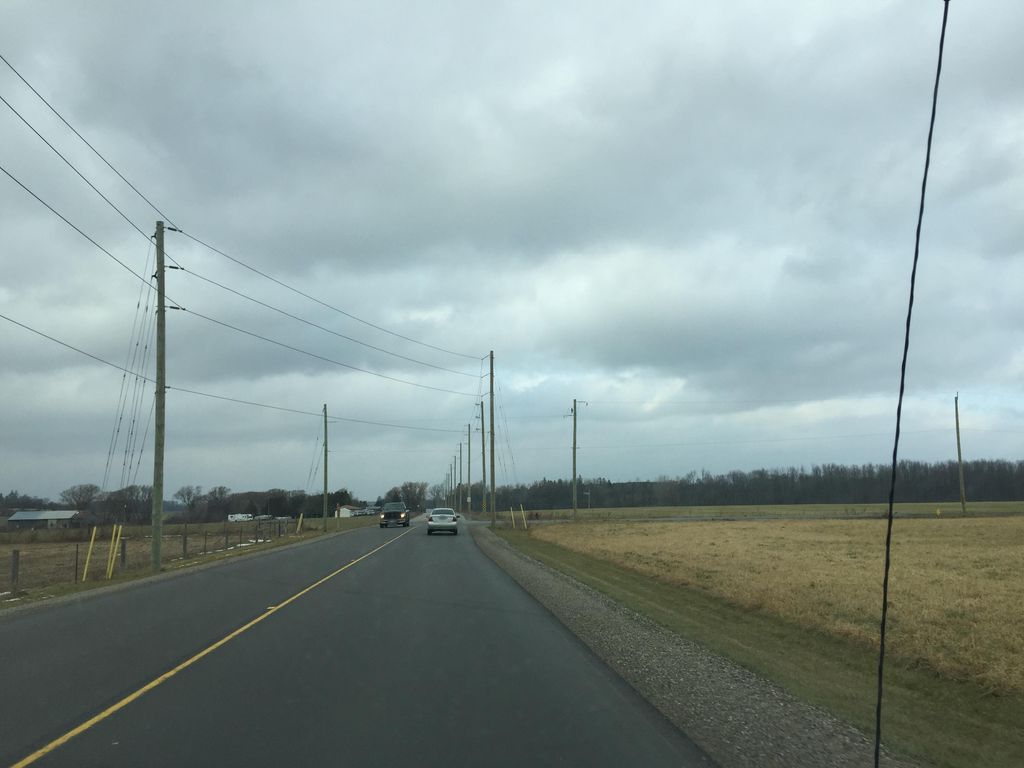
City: kitchener-waterloo